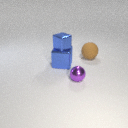
large brown rubber sphere behind small purple metal sphere